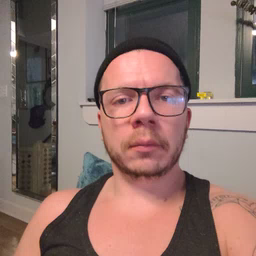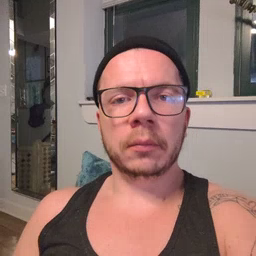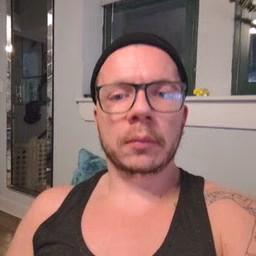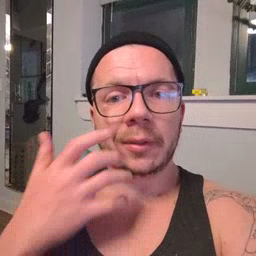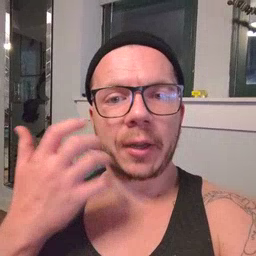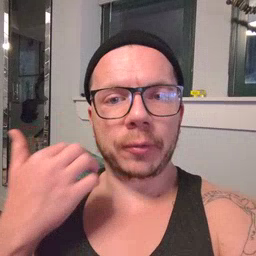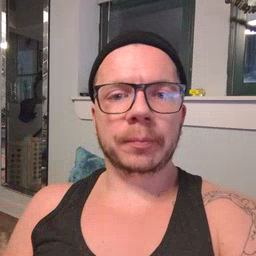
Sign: tiger